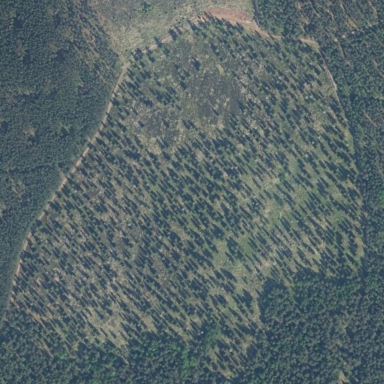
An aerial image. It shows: Forest area.